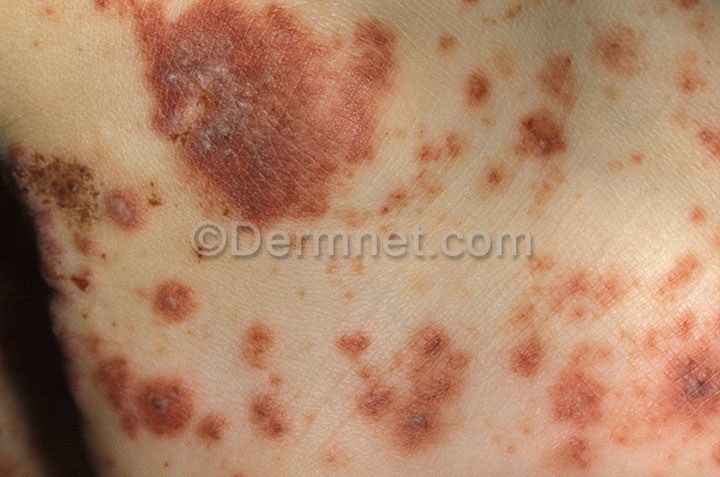
Disease: Vasculitis Photos